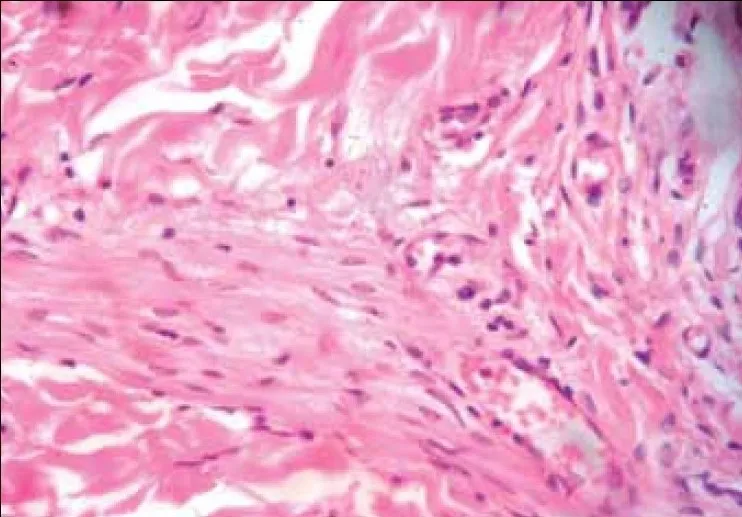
Histopathology picture (40x) showing the multiple spindleshaped cells with elongated ovoid to curved nuclei, surrounded by ecstatic blood vessels a matrix with wire like collagenous fibers.
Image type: pathology (h&e)